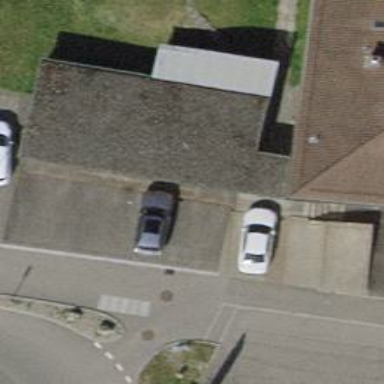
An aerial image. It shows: Bicycle parking area.